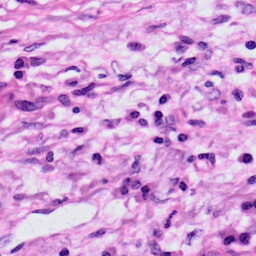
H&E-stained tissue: Skin